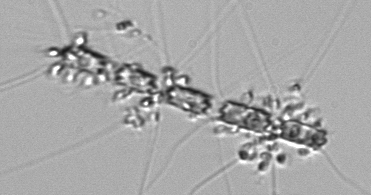
Label: Chaetoceros_didymus_TAG_external_flagellate